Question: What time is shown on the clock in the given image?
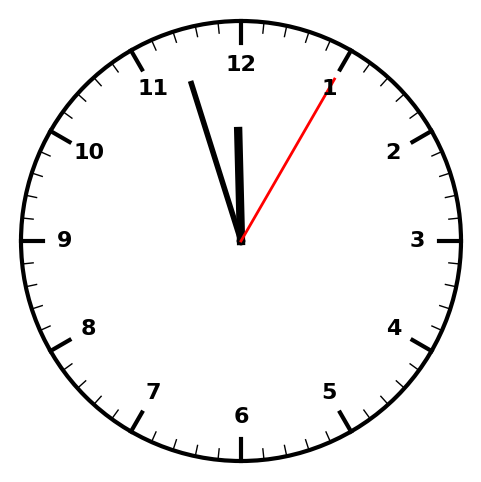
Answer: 11:57:05